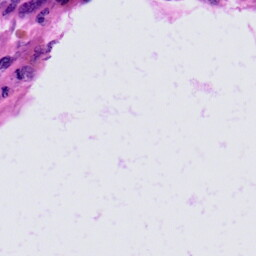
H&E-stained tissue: Skin